Question: What is the third app name listed?
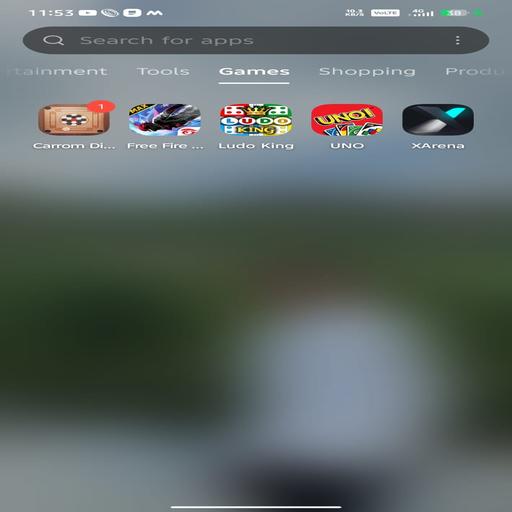
Answer: Ludo King